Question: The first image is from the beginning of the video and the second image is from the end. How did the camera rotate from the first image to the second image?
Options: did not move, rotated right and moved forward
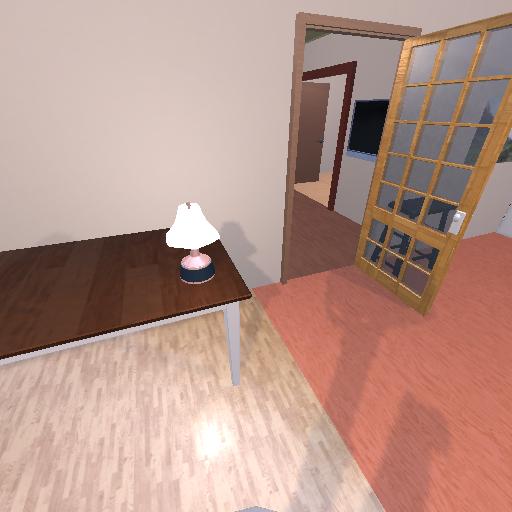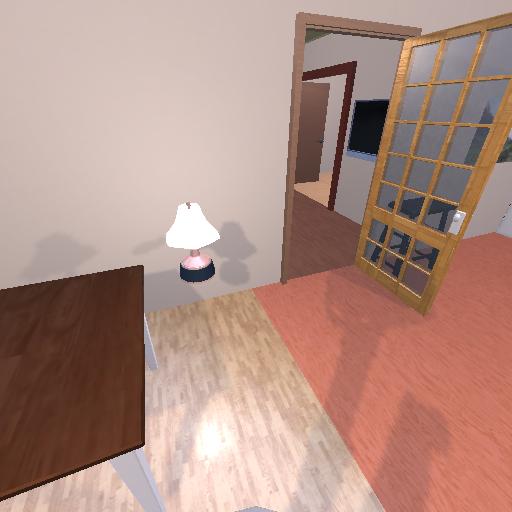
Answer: did not move